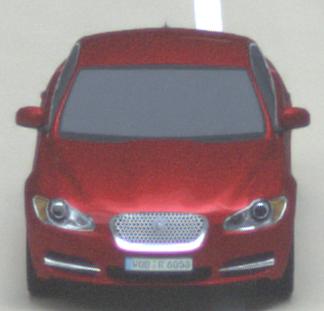
Make: Jaguar
Model: XF 3.0 V6
Detailed model: XF (X250) Limousine
Model produced from: 2010/02
Model produced until: 2010/10
Doors: 4
Color: red
Road condition: dry road
Daytime: midday
Contrast: medium contrast